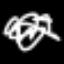
Label: squiggle